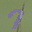
Label: 7